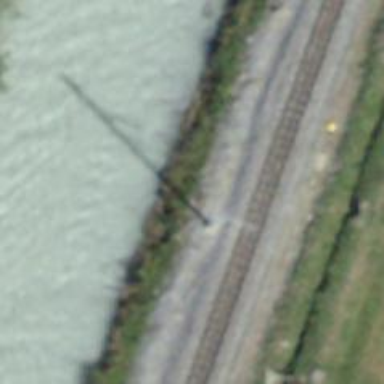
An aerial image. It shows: Catenary mast for power lines.